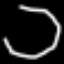
Label: octagon